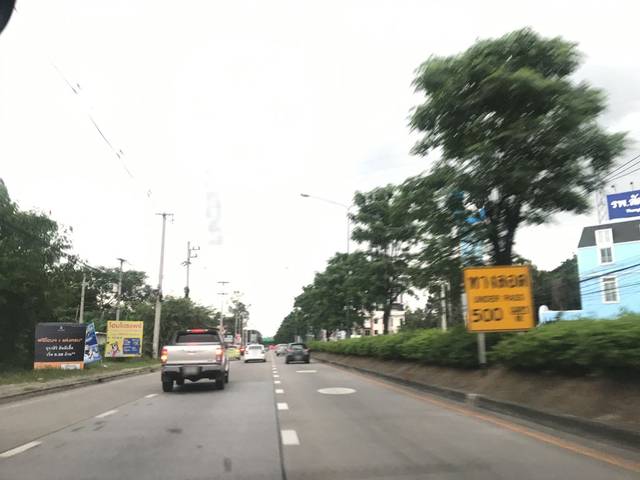
Region: Thailand
Coordinates: 18.818, 99.019